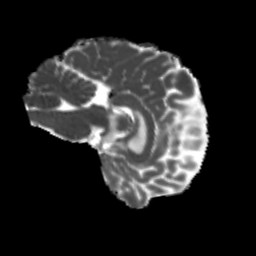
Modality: MD
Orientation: sagittal
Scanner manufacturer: siemens
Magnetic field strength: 3 T
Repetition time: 4 s
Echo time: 0.0594 s